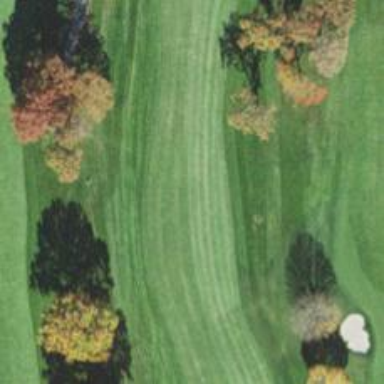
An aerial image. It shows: View of golf hole.